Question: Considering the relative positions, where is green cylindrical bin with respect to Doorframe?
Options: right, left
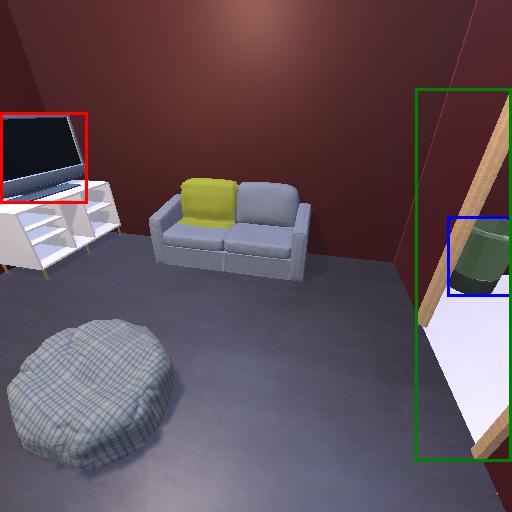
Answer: right